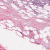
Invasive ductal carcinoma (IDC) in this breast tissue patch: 1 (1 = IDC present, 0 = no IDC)